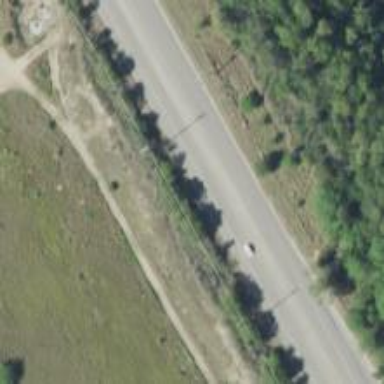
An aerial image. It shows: Power pole.